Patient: sex F, age 65
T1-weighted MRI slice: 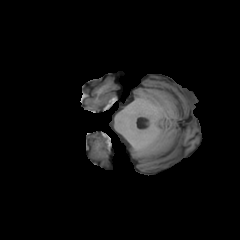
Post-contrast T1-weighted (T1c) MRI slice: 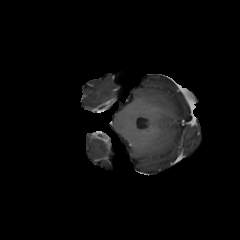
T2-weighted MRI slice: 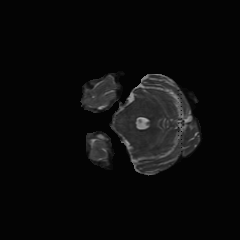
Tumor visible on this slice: no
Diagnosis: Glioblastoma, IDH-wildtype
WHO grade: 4